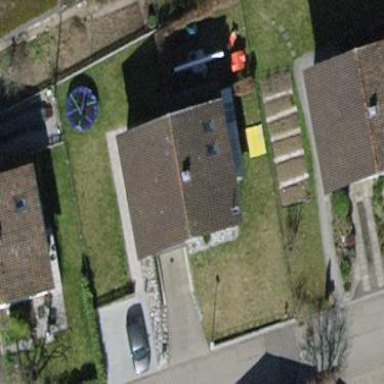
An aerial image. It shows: Gabled roofed house.